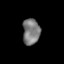
Tissue: lung
Cell type: Epithelial cells
Senescence score: 0.1943
Nuclear area (px): 437
Mean DAPI intensity: 124.039